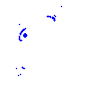
Particle: proton